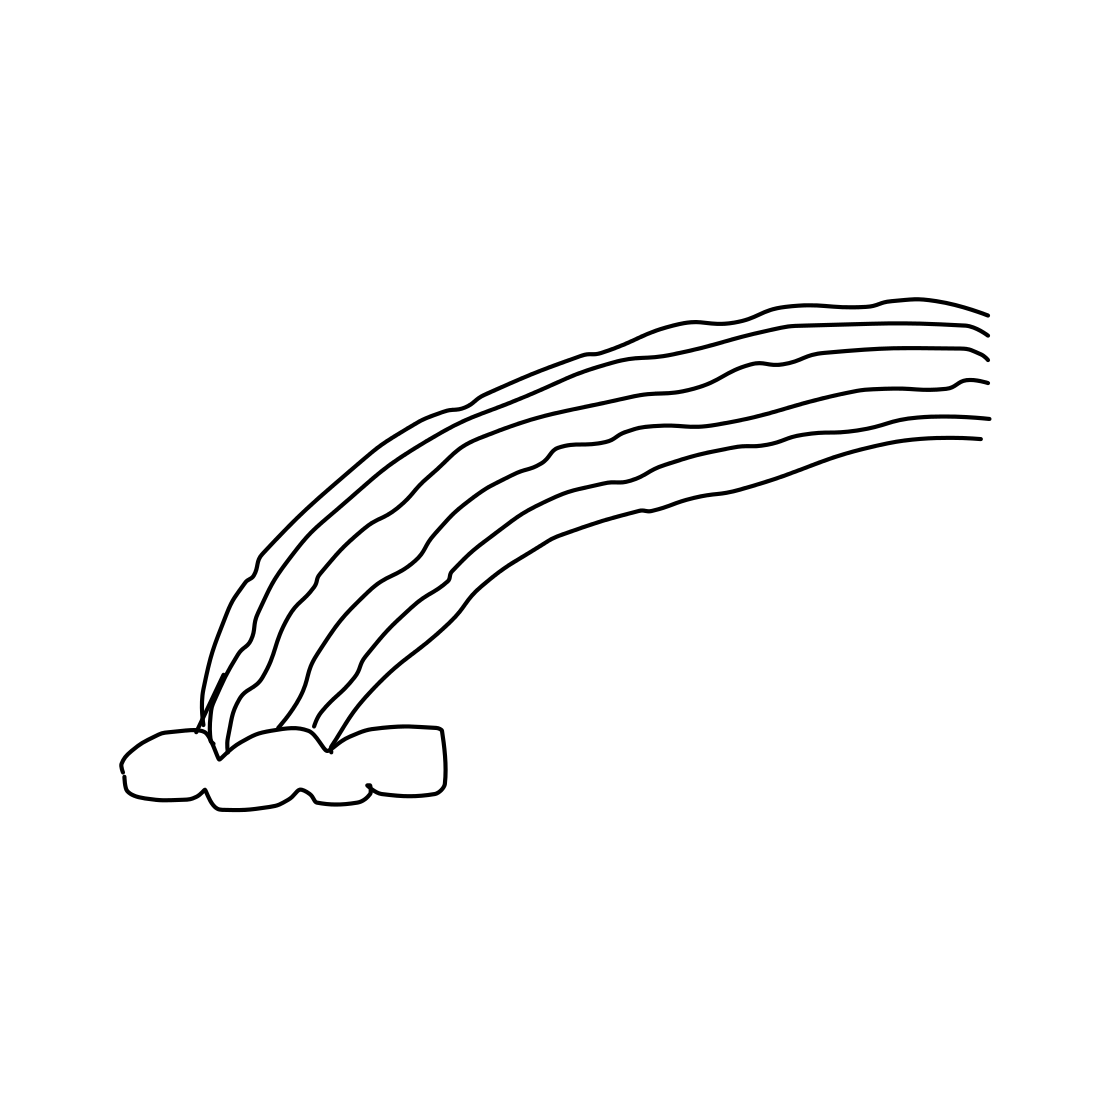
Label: rainbow